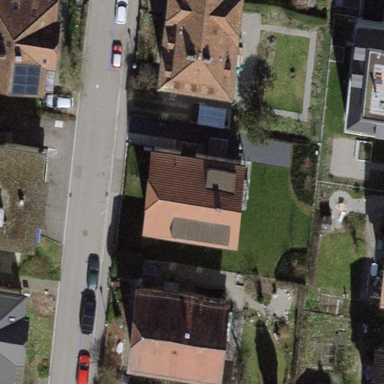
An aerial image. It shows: Apartment building with tile roof.